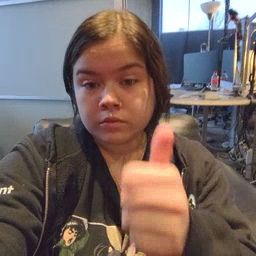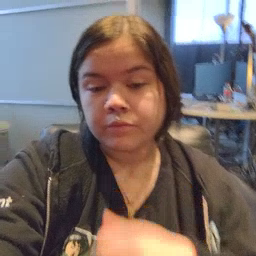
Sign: yourself